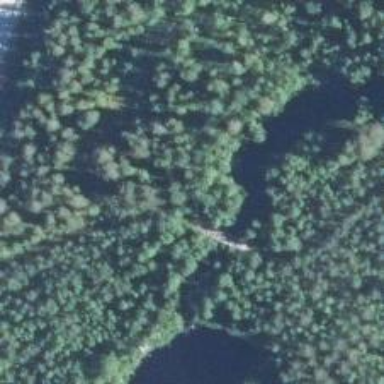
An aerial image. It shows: Path leading to bridge.